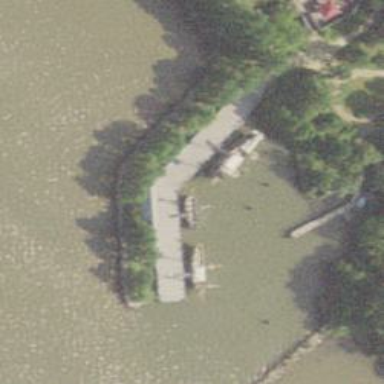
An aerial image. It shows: Historic ship.